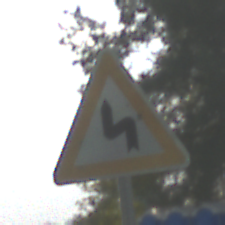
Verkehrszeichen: DoppelkurveZunaechstLinks
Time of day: MorningAfternoon
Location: Outdoor (Suburban)
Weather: PartlyCloudy
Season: NotSpecified
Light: Natural